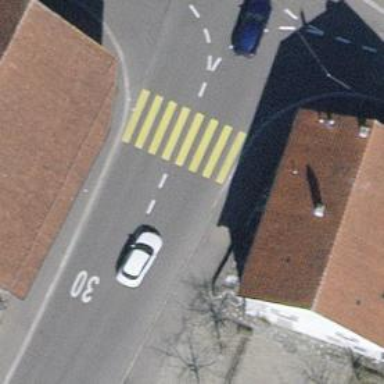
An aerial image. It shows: Uncontrolled road crossing with markings.